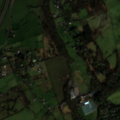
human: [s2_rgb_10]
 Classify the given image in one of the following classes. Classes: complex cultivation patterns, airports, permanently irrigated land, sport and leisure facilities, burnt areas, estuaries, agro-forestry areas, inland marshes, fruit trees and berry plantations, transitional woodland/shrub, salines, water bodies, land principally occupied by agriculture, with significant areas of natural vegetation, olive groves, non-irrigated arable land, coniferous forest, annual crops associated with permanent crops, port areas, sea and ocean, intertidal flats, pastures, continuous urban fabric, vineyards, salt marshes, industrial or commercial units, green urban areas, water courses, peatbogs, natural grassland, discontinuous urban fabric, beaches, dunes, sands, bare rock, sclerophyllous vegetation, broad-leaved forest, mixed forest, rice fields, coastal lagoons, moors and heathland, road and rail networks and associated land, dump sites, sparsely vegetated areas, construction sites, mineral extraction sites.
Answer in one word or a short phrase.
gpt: road and rail networks and associated land, pastures